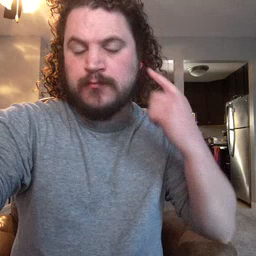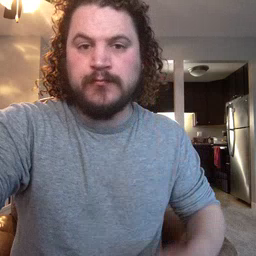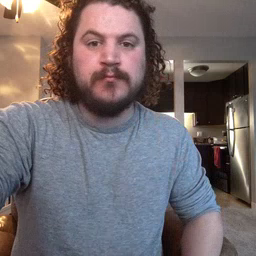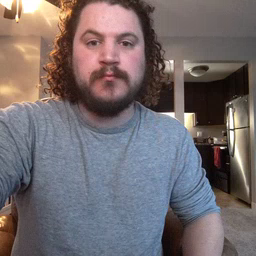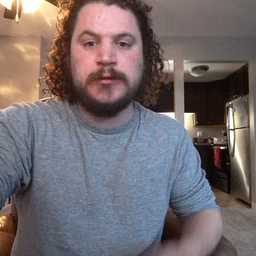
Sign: ear